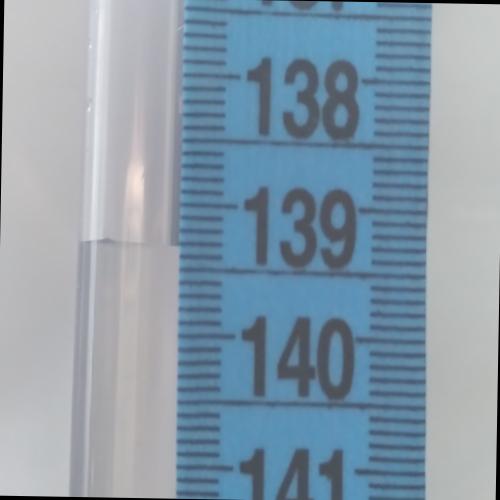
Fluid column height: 139.3 cm